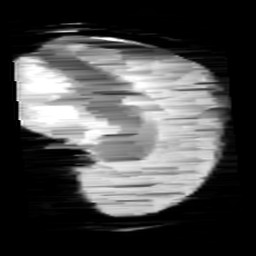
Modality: minIP
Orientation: sagittal
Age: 9
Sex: female
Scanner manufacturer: siemens
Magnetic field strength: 3 T
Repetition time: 0.027 s
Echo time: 0.02 s